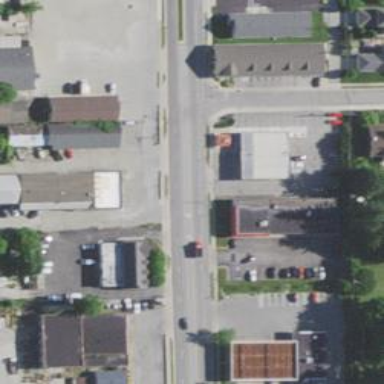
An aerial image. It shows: Secondary road with separate asphalt sidewalk.